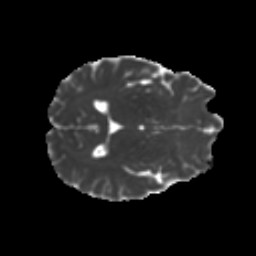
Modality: MD
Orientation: axial
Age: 26
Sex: male
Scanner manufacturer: ge
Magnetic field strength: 3 T
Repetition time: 7.8 s
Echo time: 0.0608 s